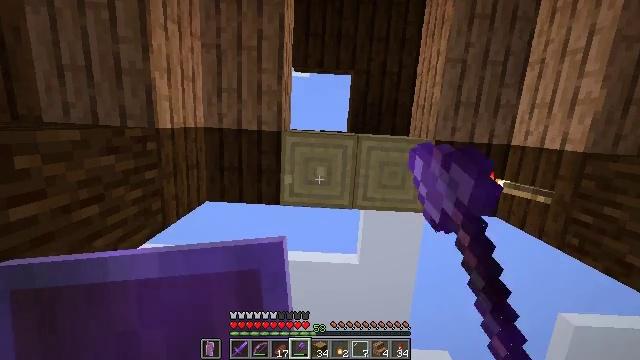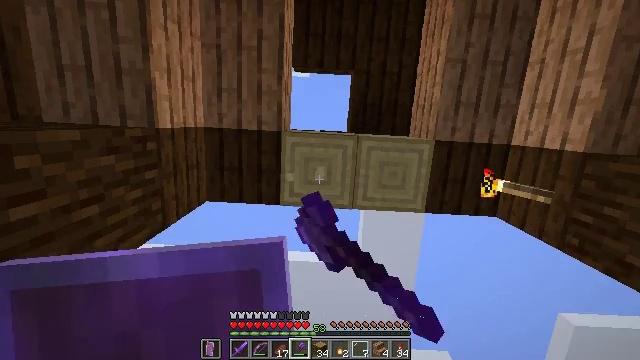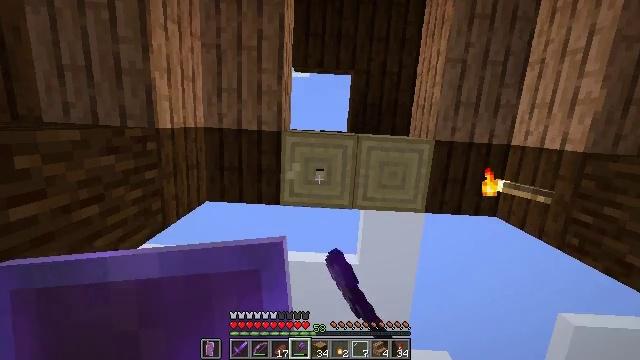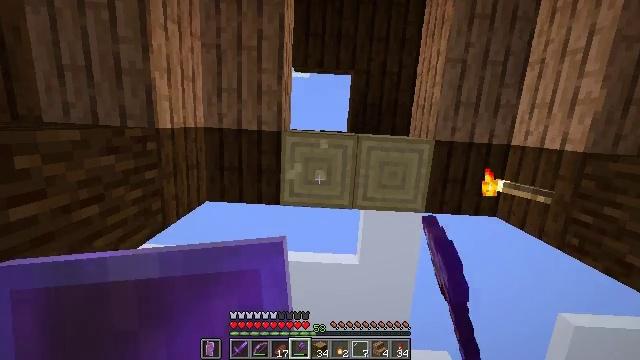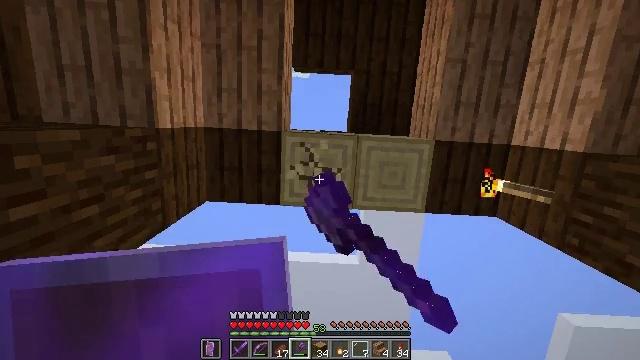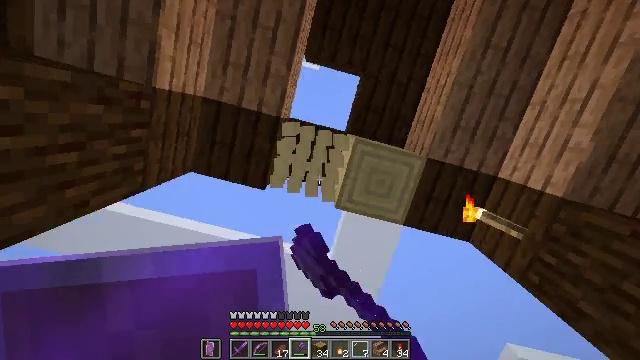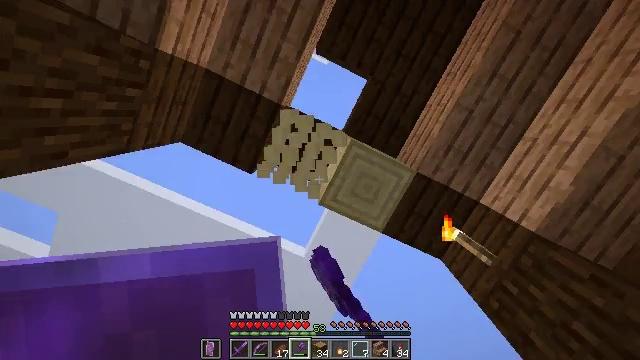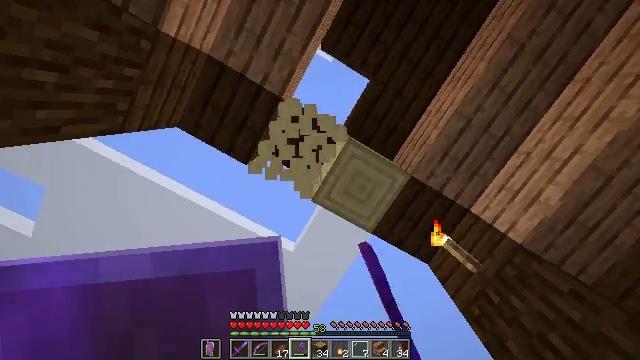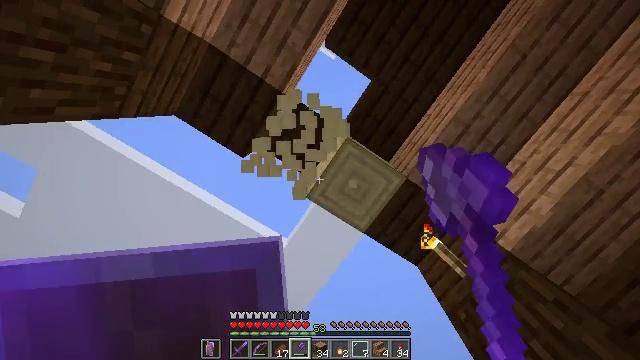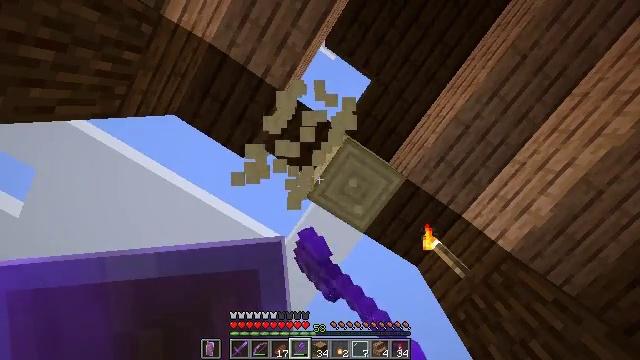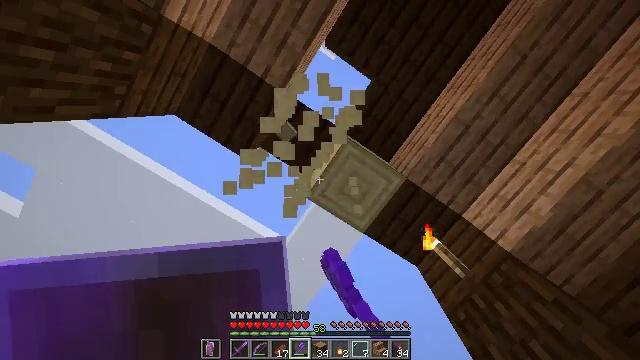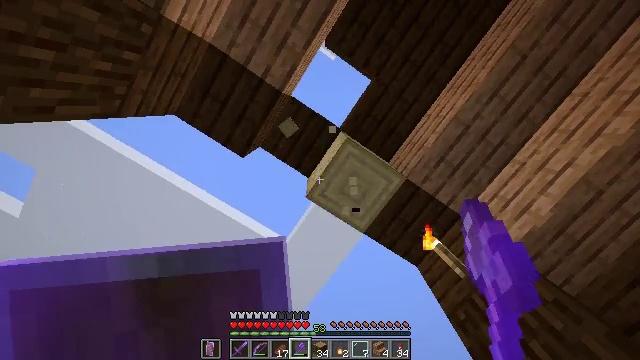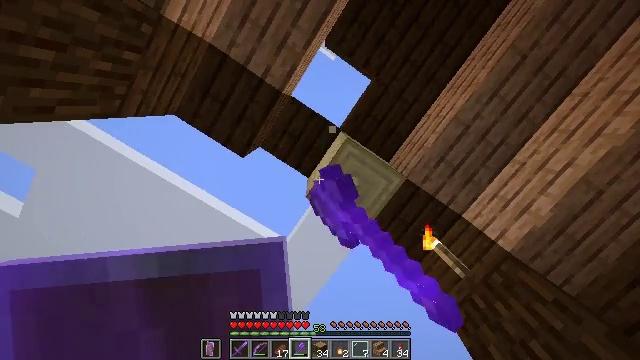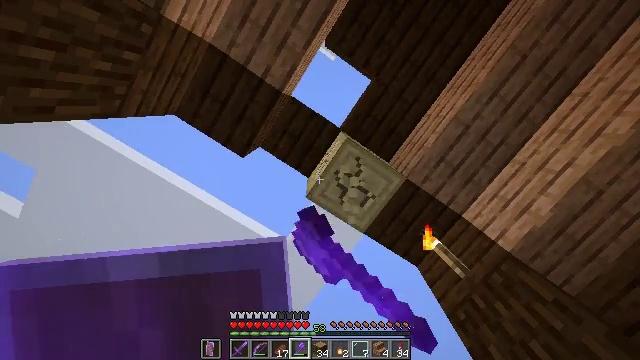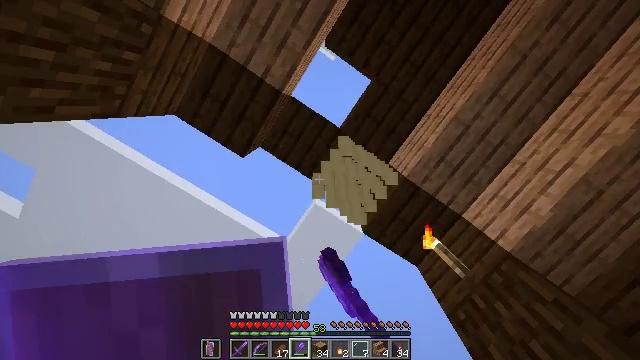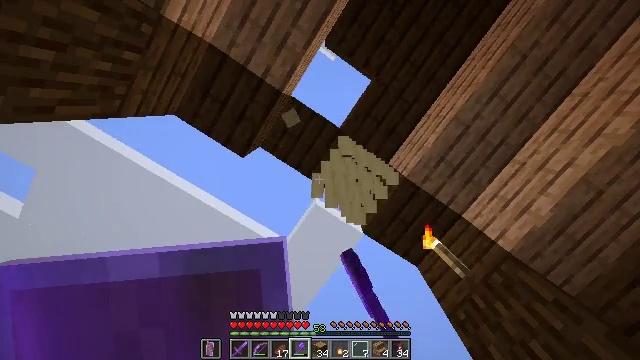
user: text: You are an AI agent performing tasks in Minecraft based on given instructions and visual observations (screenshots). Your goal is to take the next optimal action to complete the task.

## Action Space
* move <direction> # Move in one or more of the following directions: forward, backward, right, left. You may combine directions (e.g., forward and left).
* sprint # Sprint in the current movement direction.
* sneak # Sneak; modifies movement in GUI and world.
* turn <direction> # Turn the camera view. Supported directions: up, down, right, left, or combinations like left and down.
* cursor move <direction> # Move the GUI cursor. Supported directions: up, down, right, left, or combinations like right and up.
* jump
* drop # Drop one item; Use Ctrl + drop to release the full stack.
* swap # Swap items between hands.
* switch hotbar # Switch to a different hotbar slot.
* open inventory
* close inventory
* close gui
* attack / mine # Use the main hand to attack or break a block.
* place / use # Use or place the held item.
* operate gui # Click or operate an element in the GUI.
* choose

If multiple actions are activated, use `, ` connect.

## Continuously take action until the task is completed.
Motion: motion action
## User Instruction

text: Gather the stripped birch log from the tree.
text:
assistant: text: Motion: attack / mine
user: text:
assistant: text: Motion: attack / mine
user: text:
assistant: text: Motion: attack / mine
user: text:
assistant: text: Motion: attack / mine
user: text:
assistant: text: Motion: turn right and down, attack / mine
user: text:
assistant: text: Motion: turn right and down, attack / mine
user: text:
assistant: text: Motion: turn right, attack / mine
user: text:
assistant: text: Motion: turn right, attack / mine
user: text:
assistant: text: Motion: attack / mine
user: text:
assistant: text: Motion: attack / mine
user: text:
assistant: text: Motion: attack / mine
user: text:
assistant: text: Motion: attack / mine
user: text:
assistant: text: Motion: attack / mine
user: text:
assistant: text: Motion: attack / mine
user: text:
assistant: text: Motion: attack / mine
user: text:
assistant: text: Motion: attack / mine
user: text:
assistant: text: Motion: attack / mine
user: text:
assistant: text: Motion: attack / mine
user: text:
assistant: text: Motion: no_op